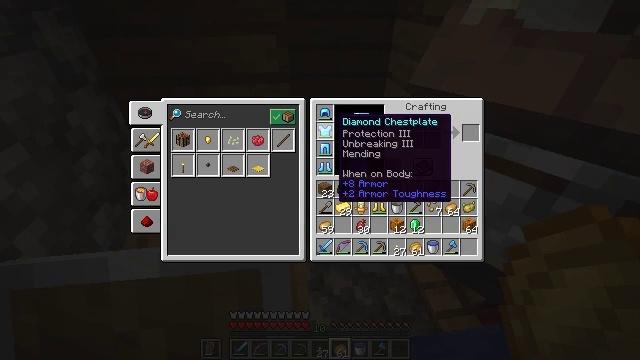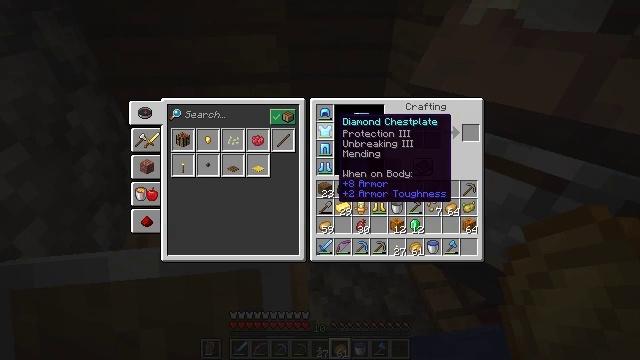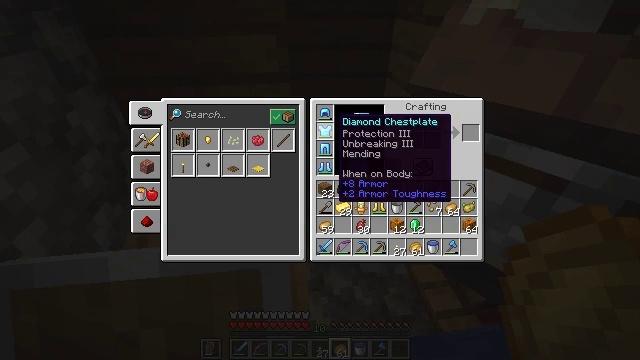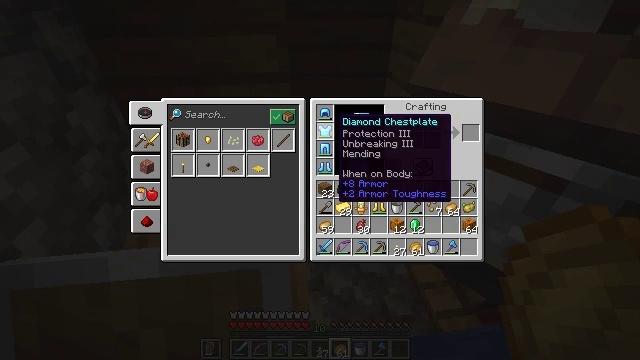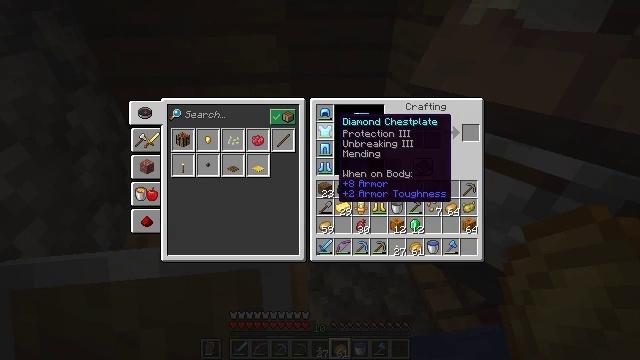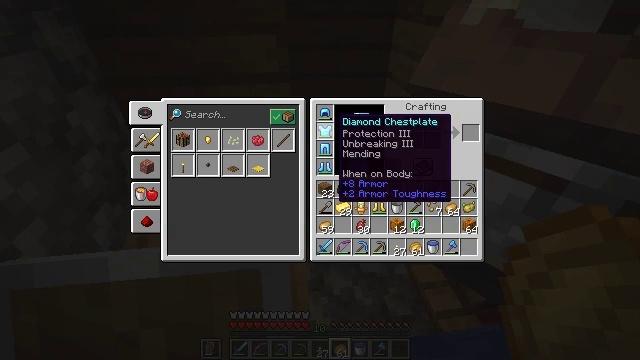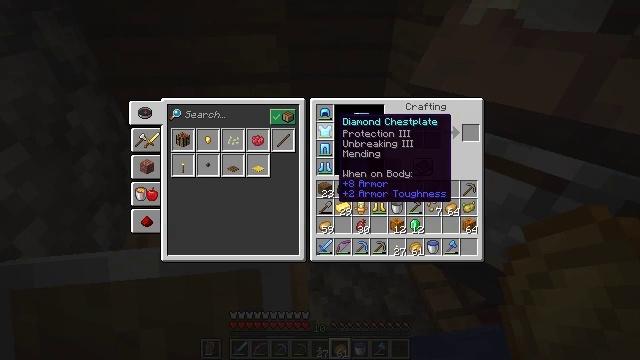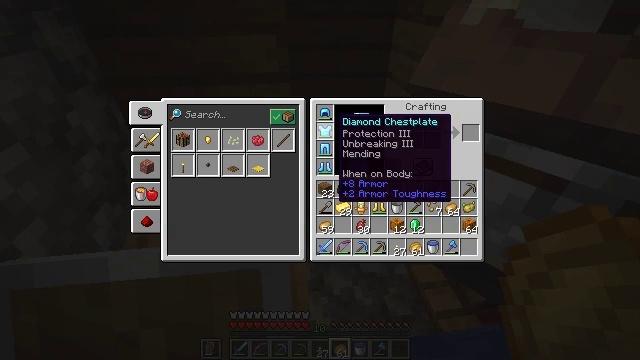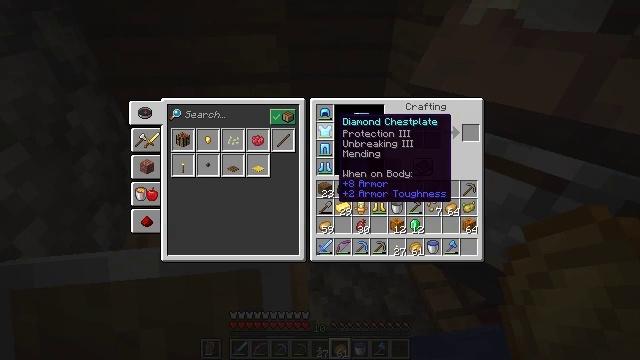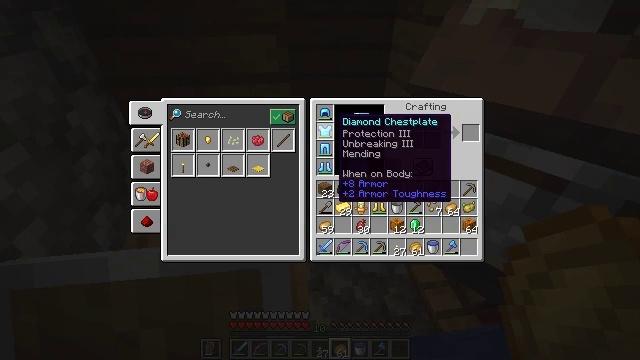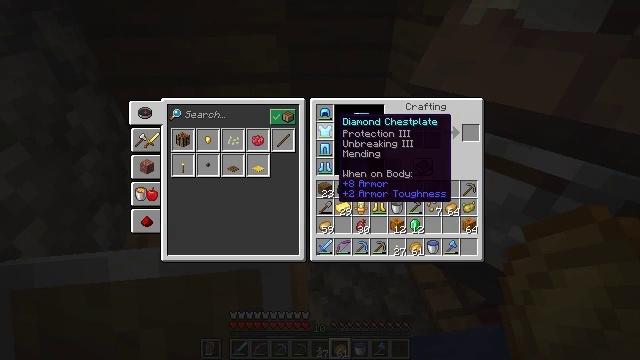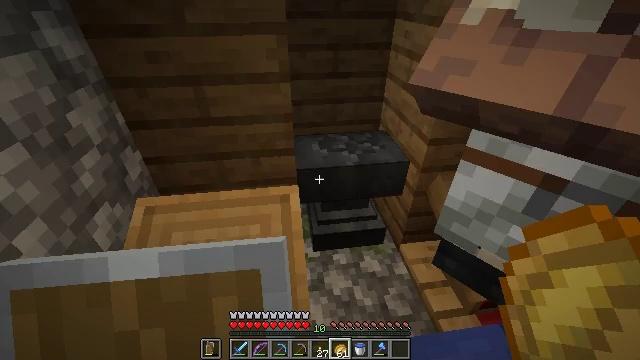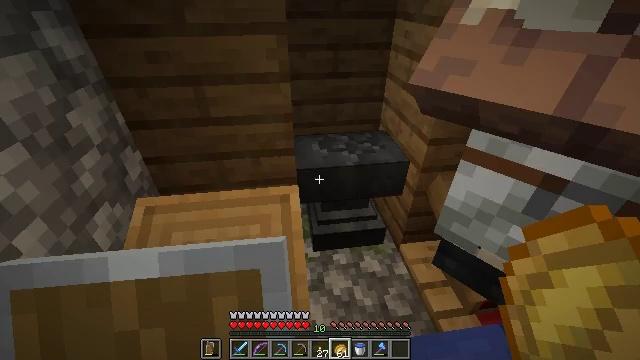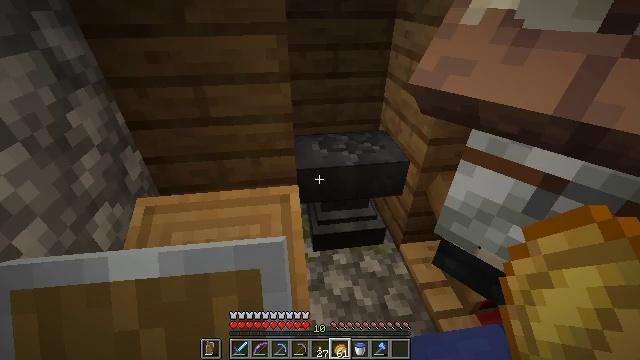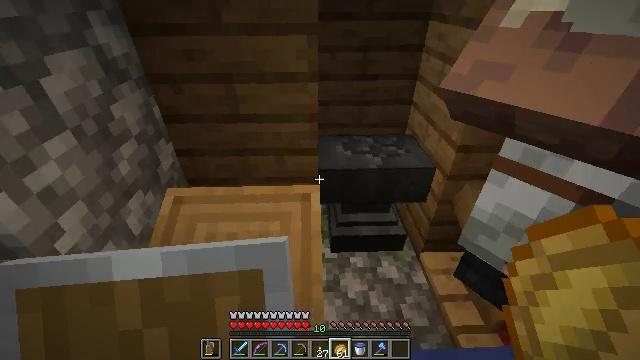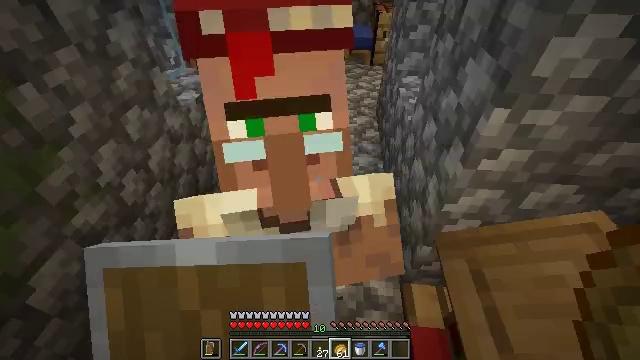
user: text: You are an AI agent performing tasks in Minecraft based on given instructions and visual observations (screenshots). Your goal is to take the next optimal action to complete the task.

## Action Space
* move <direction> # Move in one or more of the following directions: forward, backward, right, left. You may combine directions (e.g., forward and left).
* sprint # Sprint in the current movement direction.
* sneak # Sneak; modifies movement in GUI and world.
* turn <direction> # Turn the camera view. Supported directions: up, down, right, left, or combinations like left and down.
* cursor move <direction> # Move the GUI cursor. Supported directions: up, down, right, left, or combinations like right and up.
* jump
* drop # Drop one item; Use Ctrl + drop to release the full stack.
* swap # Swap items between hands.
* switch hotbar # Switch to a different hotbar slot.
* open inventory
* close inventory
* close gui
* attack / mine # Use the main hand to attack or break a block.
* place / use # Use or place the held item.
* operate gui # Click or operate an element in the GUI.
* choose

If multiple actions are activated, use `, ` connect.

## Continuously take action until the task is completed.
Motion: motion action
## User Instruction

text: Put together melon slices to craft a melon.
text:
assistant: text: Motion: no_op
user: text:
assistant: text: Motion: no_op
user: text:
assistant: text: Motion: no_op
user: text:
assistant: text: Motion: no_op
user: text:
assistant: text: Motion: no_op
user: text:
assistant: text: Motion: no_op
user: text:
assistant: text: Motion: no_op
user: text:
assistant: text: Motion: no_op
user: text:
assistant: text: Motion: no_op
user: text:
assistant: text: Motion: no_op
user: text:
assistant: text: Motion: no_op
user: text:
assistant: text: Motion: close gui
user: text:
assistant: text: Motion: no_op
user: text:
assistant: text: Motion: turn left
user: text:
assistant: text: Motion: move back, turn left and down
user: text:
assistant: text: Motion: move back and move left, turn left and down
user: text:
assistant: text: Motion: move back and move left, turn left and up
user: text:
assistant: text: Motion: move left
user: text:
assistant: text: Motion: move left
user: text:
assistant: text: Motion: no_op
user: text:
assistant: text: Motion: move forward, turn right and up
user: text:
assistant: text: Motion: move forward, turn right and up
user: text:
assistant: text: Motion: move forward, turn right and up
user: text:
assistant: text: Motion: move forward, turn right and up
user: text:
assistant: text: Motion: move forward and move left, turn right and up
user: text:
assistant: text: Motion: move forward and move left, turn right and up
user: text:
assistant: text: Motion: move forward and move left, turn right and up
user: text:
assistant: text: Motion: move forward, turn right
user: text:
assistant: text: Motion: move forward
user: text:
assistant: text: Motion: move forward